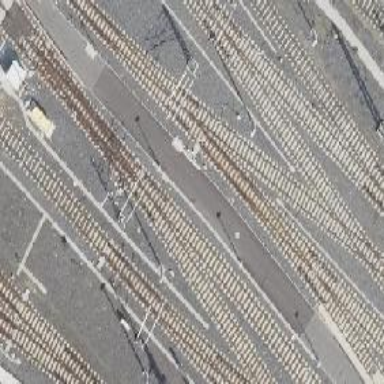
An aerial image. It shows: Railway switch.